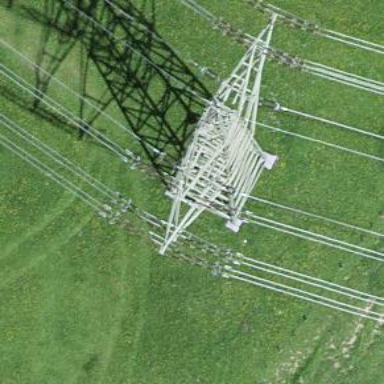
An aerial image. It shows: Power tower.